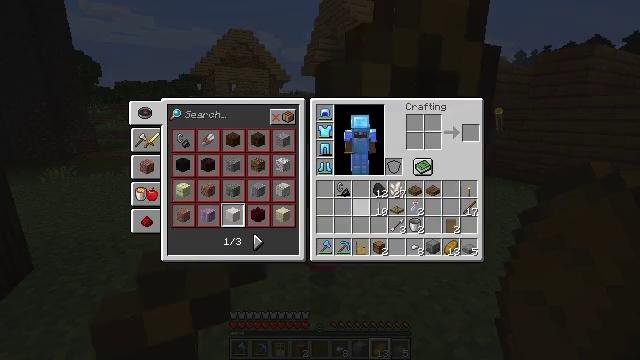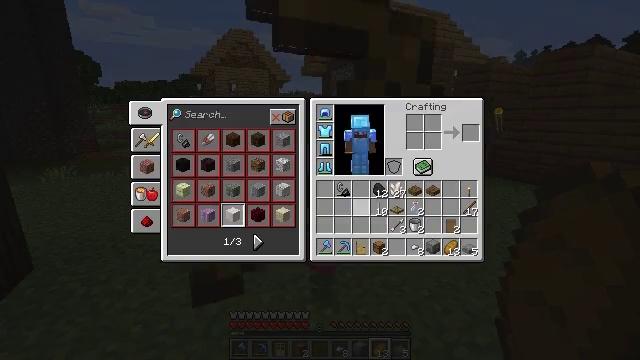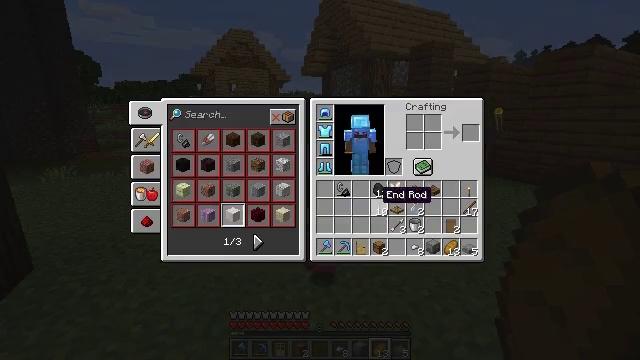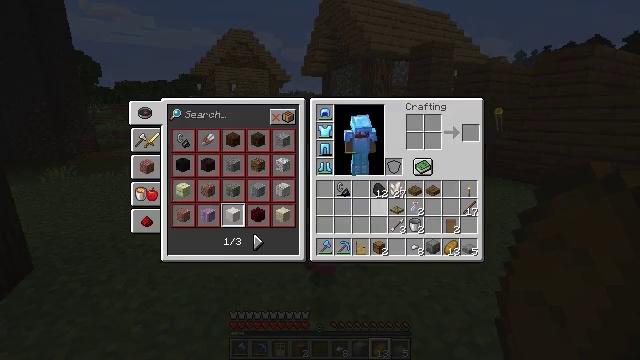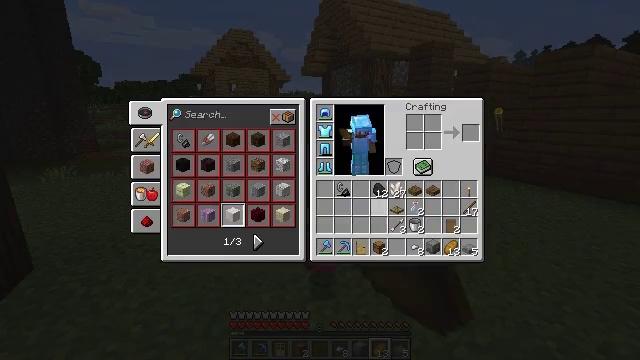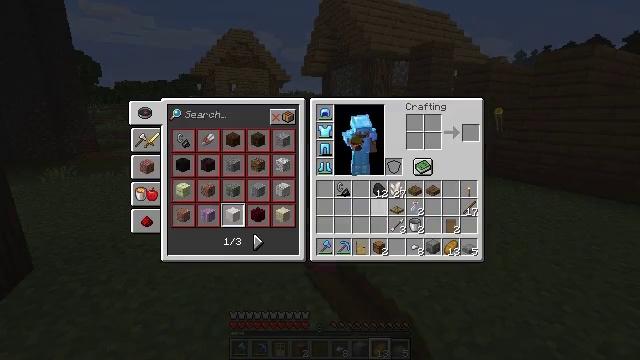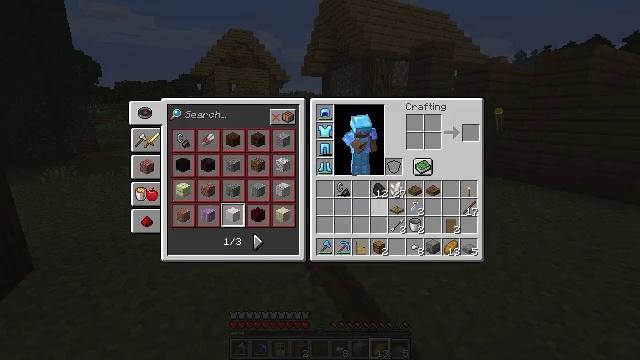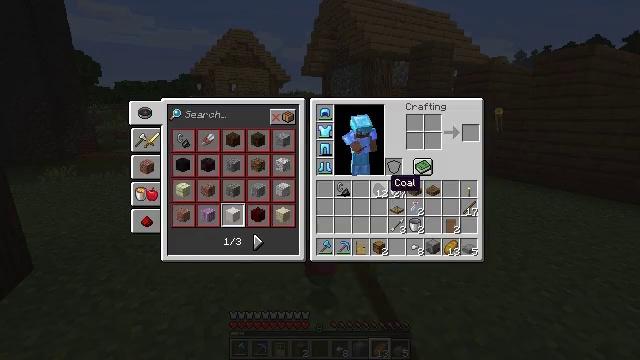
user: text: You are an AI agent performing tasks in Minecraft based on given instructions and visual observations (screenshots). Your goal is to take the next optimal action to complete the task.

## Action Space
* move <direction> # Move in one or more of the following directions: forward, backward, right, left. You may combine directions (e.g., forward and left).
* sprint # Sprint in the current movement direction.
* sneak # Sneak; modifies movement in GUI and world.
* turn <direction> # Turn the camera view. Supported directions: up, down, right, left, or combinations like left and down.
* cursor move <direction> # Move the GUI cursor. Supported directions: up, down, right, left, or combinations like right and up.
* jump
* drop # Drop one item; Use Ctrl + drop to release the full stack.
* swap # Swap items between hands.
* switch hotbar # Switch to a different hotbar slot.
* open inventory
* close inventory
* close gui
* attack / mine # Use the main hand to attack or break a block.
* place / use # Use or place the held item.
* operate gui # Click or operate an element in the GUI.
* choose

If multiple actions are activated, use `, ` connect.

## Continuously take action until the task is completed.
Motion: motion action
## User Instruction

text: Drop an end rod.
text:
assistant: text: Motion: sprint, drop, open gui
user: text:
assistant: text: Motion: sprint, cursor move right
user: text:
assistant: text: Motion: sprint, drop
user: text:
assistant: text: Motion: sprint
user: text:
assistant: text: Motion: sprint
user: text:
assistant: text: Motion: sprint, drop
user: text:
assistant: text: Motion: sprint, cursor move up
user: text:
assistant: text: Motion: sprint